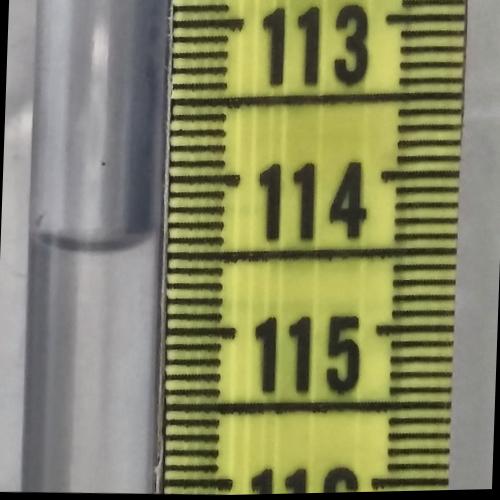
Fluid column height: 114.4 cm